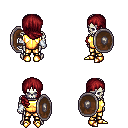
a pixel art fantasy rpg character, male body template, skeleton, gold chest armor, gold greaves, brunette right-swept hairstyle, white cloth bracers, gold boots, shield, four views (front, back, left, right), 2x2 character sprite sheet, small pixel art, hard edges, no anti-aliasing